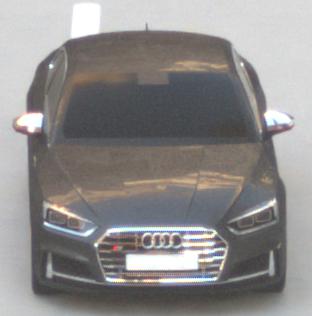
Make: Audi
Model: S5 Sportback
Detailed model: 8T Facelift
Model produced from: 2011
Model produced until: 2016
Doors: 5
Color: gray
Road condition: dry road
Daytime: sunrise or sunset
Contrast: low contrast